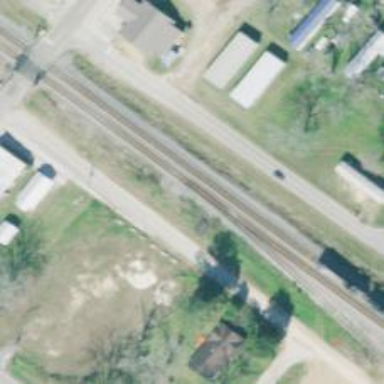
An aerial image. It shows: Railway spur junction.